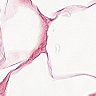
Metastatic tissue present: no